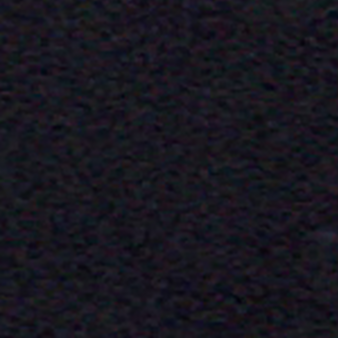
Label: other